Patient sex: M
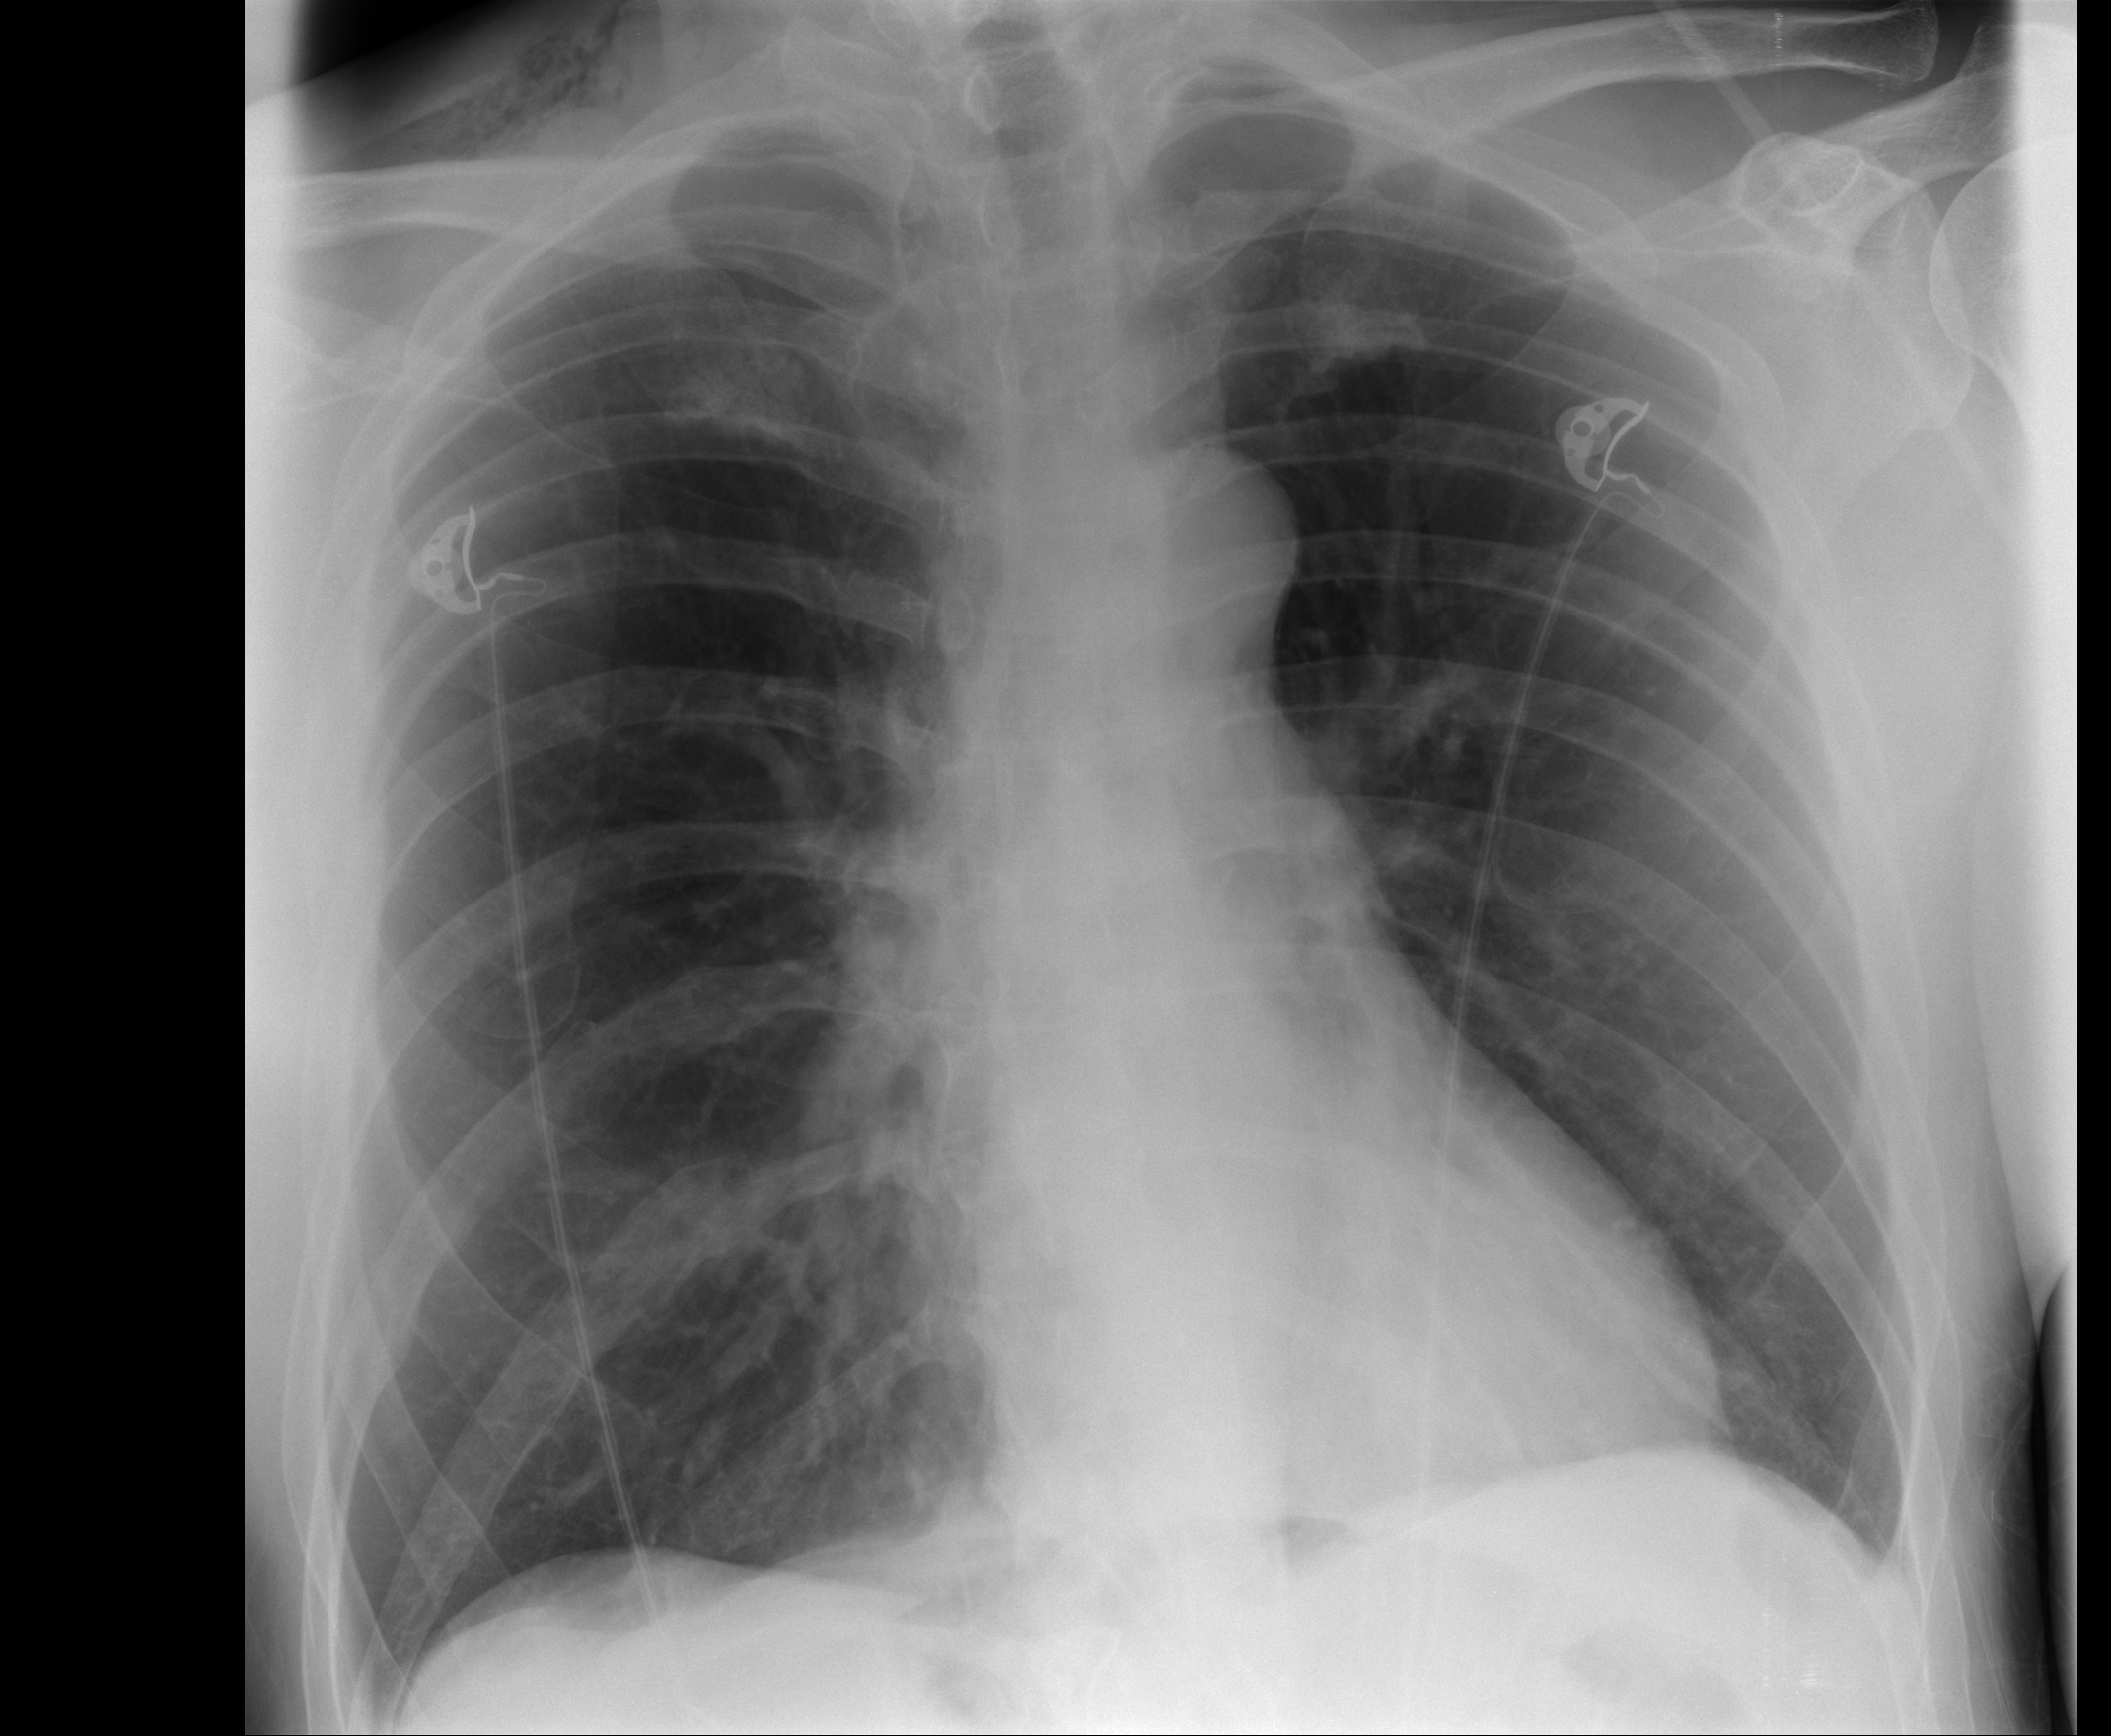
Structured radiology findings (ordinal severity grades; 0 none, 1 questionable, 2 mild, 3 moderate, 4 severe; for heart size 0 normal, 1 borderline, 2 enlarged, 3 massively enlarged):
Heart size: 0
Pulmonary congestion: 2
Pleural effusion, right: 0
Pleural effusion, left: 0
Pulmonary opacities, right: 0
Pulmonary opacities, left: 0
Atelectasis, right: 2
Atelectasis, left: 0